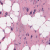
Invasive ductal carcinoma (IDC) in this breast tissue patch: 1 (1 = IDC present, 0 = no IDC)